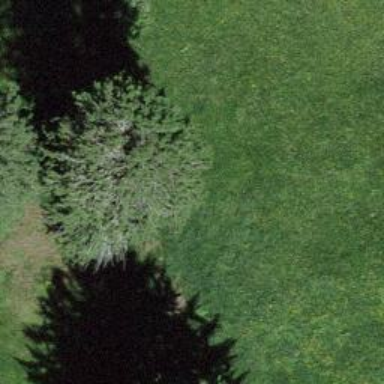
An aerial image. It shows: Single tag "natural: tree."